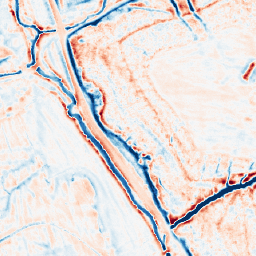
Category: edge_preserving
Decomposition family: bilateral
Decomposition parameters: d: 15
sigma_color: 75
sigma_space: 25
Upsampling method: area
Upsampling parameters: scale: 2
Upsampling scale: 2